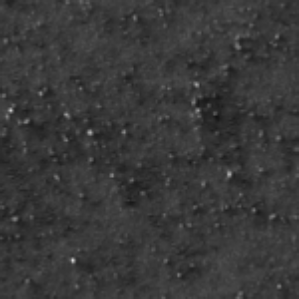
Label: frost